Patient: sex M, age 81
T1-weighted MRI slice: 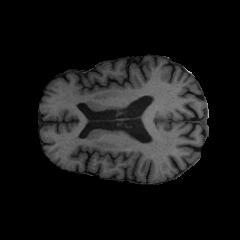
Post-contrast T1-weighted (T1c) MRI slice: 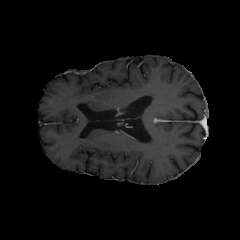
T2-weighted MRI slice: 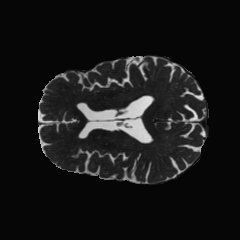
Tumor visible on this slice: yes
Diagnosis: Glioblastoma, IDH-wildtype
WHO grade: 4